Question: I' am currently stuck in a issue where merged array only showing first array on dump. Attached is the image of the dump.

As you can see the first (index 0) array comes out really well, but the second and third array are not in correct array format.
'''
$add_admin_menu = array();
function add_admin_menu( $args ) {
global $add_admin_menu;
if( !empty($add_admin_menu) ){
$arg1 = $add_admin_menu;
return $add_admin_menu = array_merge($arg1, $args);
} else {
return $add_admin_menu = array($args);
}
}
'''
'''
function get_admin_menu(){
global $add_admin_menu;
return $add_admin_menu;
}
'''
**This is how I call the function add_admin_menu and pack array inside it **
'''
$args1 = array("Dashboard", "dashboard.php", "dashboard");
add_admin_menu($args1);
$args2 = array("Posts", "posts.php", "posts");
add_admin_menu($args2);
$args3 = array("Pages", "pages.php", "pages");
add_admin_menu($args3);
$get_admin_menu = get_admin_menu();
echo "<pre>";
print_r( $get_admin_menu );
echo "</pre>";
'''
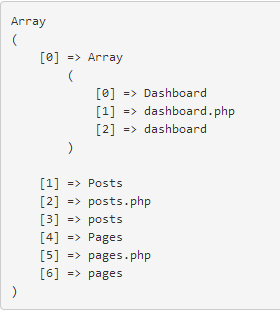
Answer: You have to change this:
'''
return $add_admin_menu = array_merge($arg1, $args);
'''
to this:
'''
return $add_admin_menu[] = $args;
'''